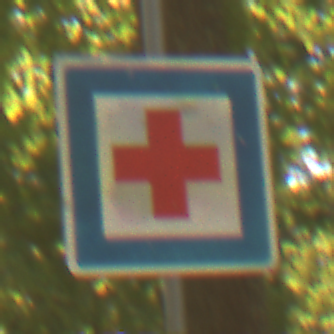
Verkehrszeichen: ErsteHilfe
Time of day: Midday
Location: Outdoor (Nature)
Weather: PartlyCloudy
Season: NotSpecified
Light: Natural